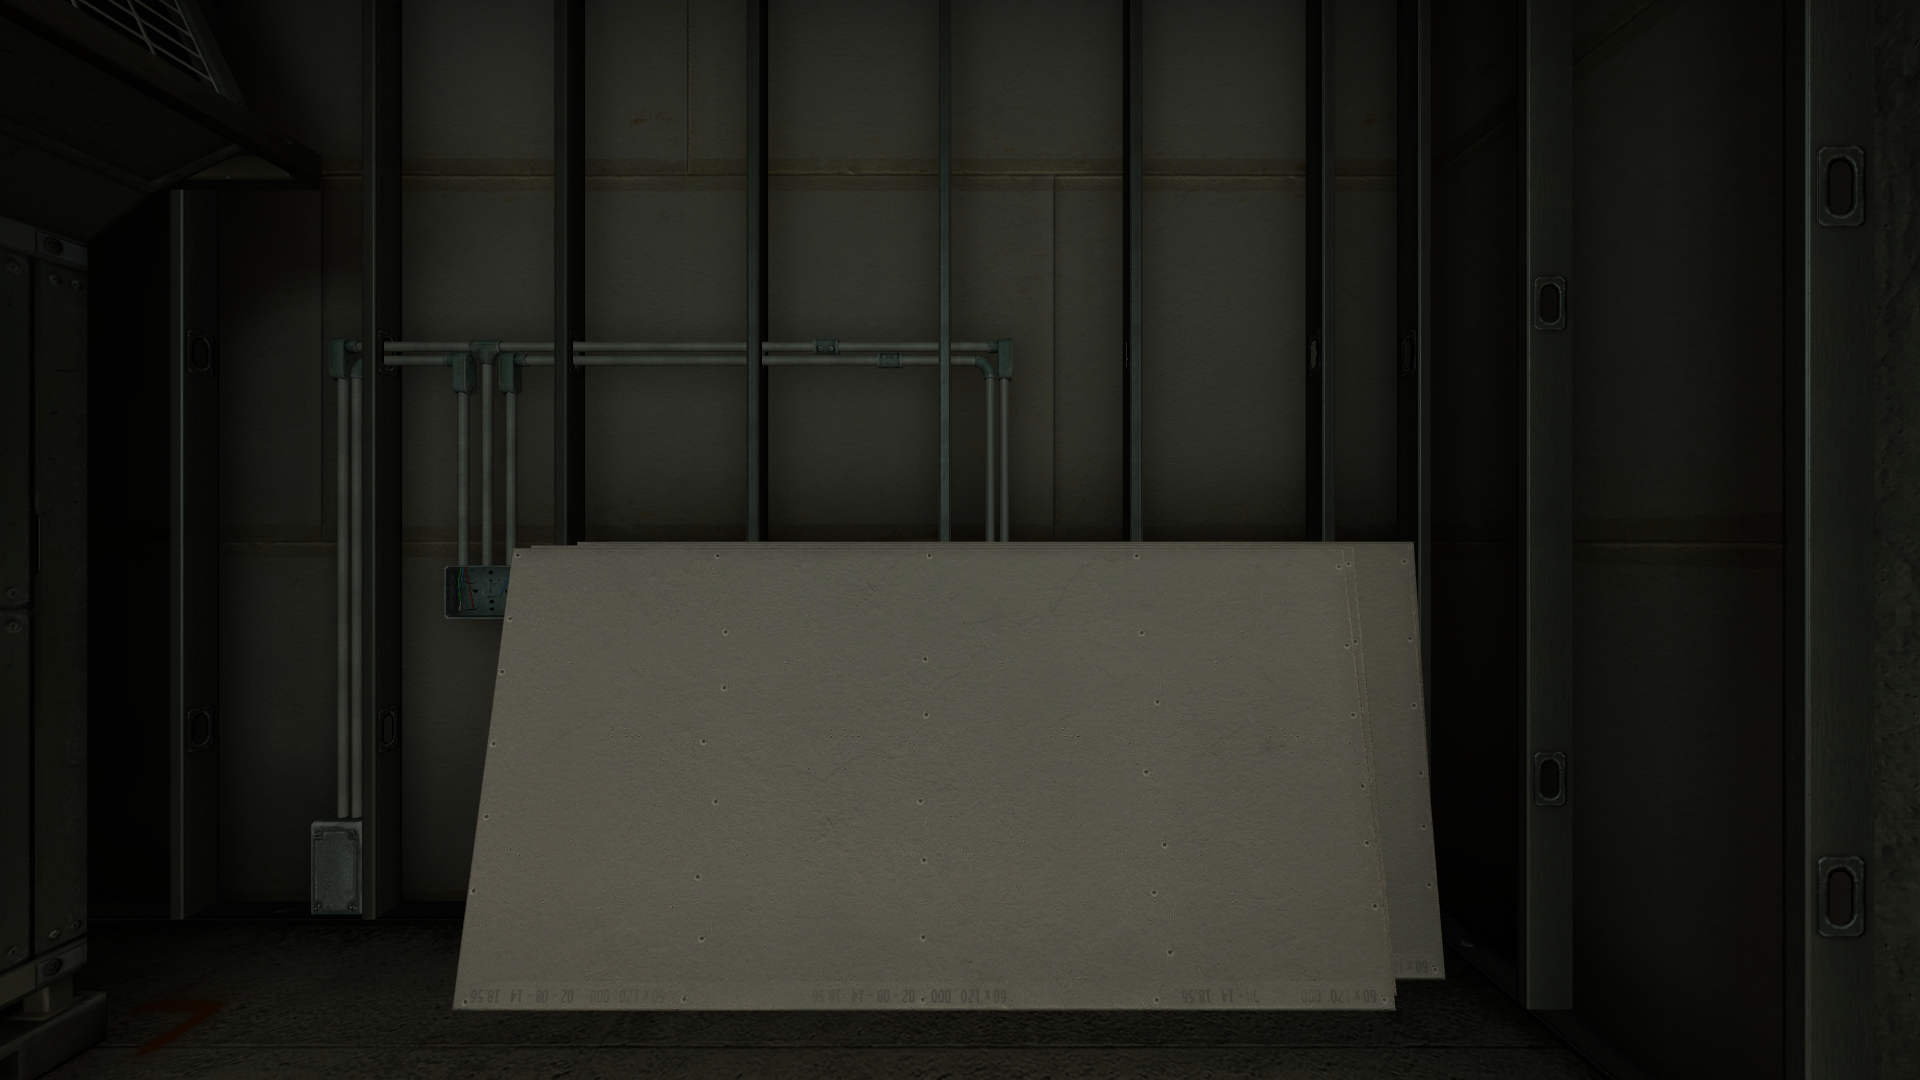
Map: de_vertigo